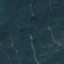
Land use / land cover: Forest